Question: We are getting a null reference exception from the following line in iis 7.5
if (!User.Identity.IsAuthenticated)
we are using forms authentication and also have anonymous authentication enabled. This works just fine in iis 7. Following is our configuration in web.config
'''
<authentication mode="Forms">
<forms name=".ASPXAUTH" loginUrl="/Auth/Login" defaultUrl="/" timeout="600" path="/" />
</authentication>
<authorization>
<deny users="?" />
<allow users="*" />
</authorization>
<identity impersonate="true" />
'''
This form authentication option also doesn't show up under iis site authentication configuration for this site. The only options I see there are Anonymous Authentication and ASP.NET Impersonation.

So, maybe it is not reading from Web.config for some reason? Any help is greatly appriciated.
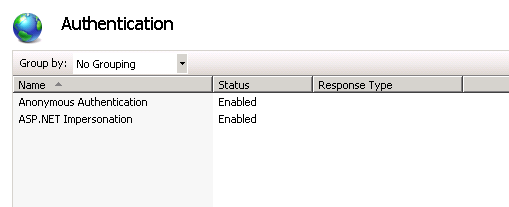
Answer: This is fixed. I saw that the site didn't have references to FormsAuthentication and Anonymousidentificationmodule. I ran aspnet_regiis -i for asp.net 4.0 and now the site works fine.